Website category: jobs
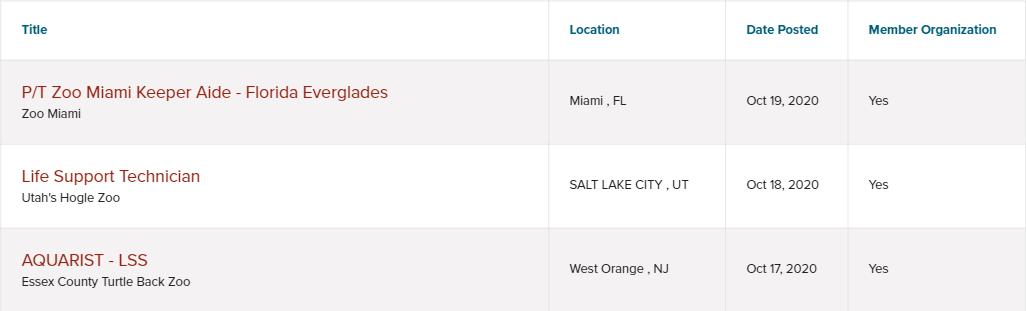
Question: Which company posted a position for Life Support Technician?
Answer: Utah's Hogle Zoo

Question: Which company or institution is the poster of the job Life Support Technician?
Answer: Utah's Hogle Zoo

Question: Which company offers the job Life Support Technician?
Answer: Utah's Hogle Zoo

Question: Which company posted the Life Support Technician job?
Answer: Utah's Hogle Zoo

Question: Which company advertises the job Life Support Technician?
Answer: Utah's Hogle Zoo

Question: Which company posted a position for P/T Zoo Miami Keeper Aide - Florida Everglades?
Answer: Zoo Miami

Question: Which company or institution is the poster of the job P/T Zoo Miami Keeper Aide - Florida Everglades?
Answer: Zoo Miami

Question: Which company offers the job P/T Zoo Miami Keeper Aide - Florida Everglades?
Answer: Zoo Miami

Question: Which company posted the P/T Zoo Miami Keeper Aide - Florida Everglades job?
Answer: Zoo Miami

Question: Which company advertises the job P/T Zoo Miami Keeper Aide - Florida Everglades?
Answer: Zoo Miami

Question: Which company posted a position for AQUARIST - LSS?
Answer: Essex County Turtle Back Zoo

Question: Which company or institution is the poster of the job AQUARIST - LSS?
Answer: Essex County Turtle Back Zoo

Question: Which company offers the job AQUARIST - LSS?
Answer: Essex County Turtle Back Zoo

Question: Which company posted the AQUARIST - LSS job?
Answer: Essex County Turtle Back Zoo

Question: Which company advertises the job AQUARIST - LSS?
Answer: Essex County Turtle Back Zoo

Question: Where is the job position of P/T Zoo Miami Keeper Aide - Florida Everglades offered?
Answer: Miami , FL

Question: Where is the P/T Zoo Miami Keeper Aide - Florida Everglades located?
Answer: Miami , FL

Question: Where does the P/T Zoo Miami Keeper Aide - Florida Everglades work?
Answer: Miami , FL

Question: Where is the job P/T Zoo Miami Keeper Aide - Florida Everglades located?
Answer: Miami , FL

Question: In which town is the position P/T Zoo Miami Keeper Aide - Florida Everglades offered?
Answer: Miami , FL

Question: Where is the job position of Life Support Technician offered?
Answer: SALT LAKE CITY , UT

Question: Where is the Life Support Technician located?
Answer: SALT LAKE CITY , UT

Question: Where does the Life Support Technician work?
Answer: SALT LAKE CITY , UT

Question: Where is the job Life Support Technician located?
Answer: SALT LAKE CITY , UT

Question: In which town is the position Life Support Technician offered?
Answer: SALT LAKE CITY , UT

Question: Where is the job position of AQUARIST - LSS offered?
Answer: West Orange , NJ

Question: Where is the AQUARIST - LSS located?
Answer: West Orange , NJ

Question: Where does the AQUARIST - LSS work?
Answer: West Orange , NJ

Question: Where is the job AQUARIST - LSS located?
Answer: West Orange , NJ

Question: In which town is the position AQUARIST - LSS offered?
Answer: West Orange , NJ

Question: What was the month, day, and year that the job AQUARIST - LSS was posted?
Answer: Oct 17, 2020

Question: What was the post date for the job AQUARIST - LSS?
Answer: Oct 17, 2020

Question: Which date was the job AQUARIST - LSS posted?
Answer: Oct 17, 2020

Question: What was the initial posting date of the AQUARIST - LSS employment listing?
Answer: Oct 17, 2020

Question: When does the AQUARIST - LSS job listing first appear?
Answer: Oct 17, 2020

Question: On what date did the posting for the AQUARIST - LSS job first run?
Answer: Oct 17, 2020

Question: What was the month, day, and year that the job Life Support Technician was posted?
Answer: Oct 18, 2020

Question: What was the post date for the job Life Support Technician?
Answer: Oct 18, 2020

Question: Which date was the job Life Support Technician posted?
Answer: Oct 18, 2020

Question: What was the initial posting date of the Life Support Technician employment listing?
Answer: Oct 18, 2020

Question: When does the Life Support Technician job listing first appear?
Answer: Oct 18, 2020

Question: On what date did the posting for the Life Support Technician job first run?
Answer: Oct 18, 2020

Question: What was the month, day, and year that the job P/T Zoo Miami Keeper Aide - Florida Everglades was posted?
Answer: Oct 19, 2020

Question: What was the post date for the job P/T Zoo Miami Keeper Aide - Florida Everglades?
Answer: Oct 19, 2020

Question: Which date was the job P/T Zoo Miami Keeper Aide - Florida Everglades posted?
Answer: Oct 19, 2020

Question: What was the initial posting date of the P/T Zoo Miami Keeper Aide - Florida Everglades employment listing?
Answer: Oct 19, 2020

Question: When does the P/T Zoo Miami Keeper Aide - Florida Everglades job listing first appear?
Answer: Oct 19, 2020

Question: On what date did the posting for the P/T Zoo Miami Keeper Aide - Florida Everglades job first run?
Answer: Oct 19, 2020

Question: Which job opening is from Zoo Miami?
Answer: P/T Zoo Miami Keeper Aide - Florida Everglades

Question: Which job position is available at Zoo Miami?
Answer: P/T Zoo Miami Keeper Aide - Florida Everglades

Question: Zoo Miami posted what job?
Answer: P/T Zoo Miami Keeper Aide - Florida Everglades

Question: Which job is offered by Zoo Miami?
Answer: P/T Zoo Miami Keeper Aide - Florida Everglades

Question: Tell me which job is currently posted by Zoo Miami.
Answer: P/T Zoo Miami Keeper Aide - Florida Everglades

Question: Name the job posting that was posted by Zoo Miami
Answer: P/T Zoo Miami Keeper Aide - Florida Everglades

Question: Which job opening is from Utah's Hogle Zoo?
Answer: Life Support Technician

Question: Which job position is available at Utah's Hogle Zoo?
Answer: Life Support Technician

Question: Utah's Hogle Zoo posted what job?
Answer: Life Support Technician

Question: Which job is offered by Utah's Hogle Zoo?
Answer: Life Support Technician

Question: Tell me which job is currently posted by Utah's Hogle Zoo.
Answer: Life Support Technician

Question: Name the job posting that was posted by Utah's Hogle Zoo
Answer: Life Support Technician

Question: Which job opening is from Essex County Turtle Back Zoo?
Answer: AQUARIST - LSS

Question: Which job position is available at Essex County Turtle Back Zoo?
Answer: AQUARIST - LSS

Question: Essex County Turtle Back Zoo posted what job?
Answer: AQUARIST - LSS

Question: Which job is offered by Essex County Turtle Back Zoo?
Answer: AQUARIST - LSS